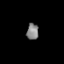
Tissue: prostate
Cell type: T cells
Senescence score: 0.346
Nuclear area (px): 189
Mean DAPI intensity: 130.608